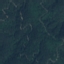
Land use / land cover: Forest